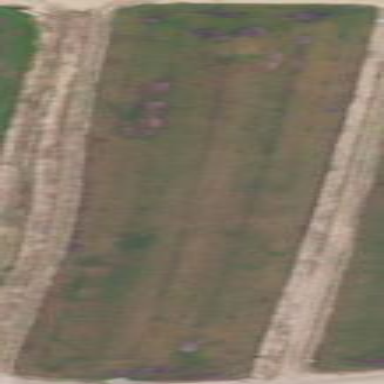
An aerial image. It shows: Farmland where cranberries are grown.